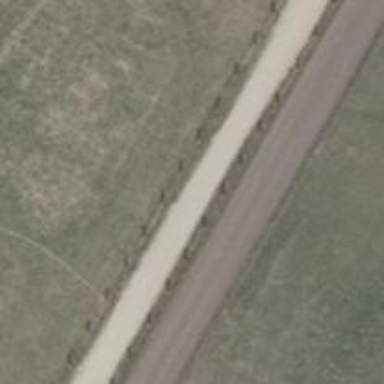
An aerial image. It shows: Sandy track with grade 5 tracktype.